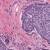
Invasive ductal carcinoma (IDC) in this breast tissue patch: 1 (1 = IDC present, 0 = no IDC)